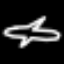
Label: airplane